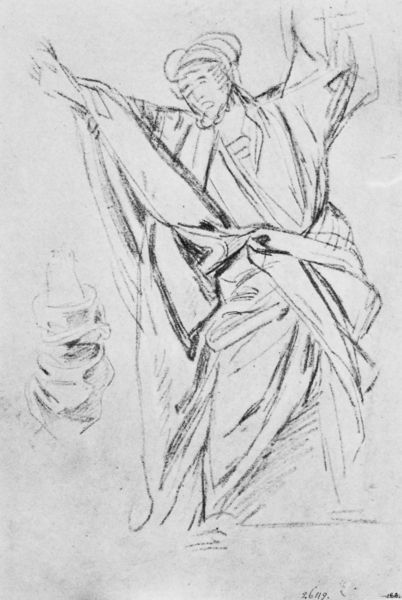
Titel: Studie eines Mannes mit erhobenen Armen
Künstler: Jean Jouvenet
Institution: Stockholm, Nationalmuseum
Schlagwörter: körper, mann, umhang, weiß, ausschnitt, bewegung, geste, hut, kleider, mund, schwarz, skizze, zeichnung, gürtel, tanz, bart, arm, arme, augen, falten, gesicht, mensch, stehen, ärmel, hände, signatur, gewand, kutte, mantel, pose, stoff, bewegt, schwung, japan, studie, grafik, angst, detail, japanisch, striche, linie, kohle, schwarz weiß, bleistift, helm, entwurf, chinesisch, zahl, christus, jesus, schmerz, schreien, toga, dramatik, erhoben, kirchlich, geöffnet, heilig, schrei, prophet, tänzer, rufen, strichzeichnung, kimono, asia, tanzend, derwisch, 26